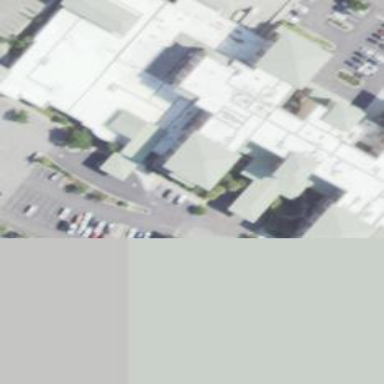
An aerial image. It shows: Hospital building.